Interaction volume radius: 10 \u00c5
Interaction volume height: 25 \u00c5
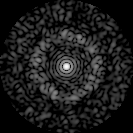
Disorder parameter: 0.8503